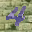
Label: 4